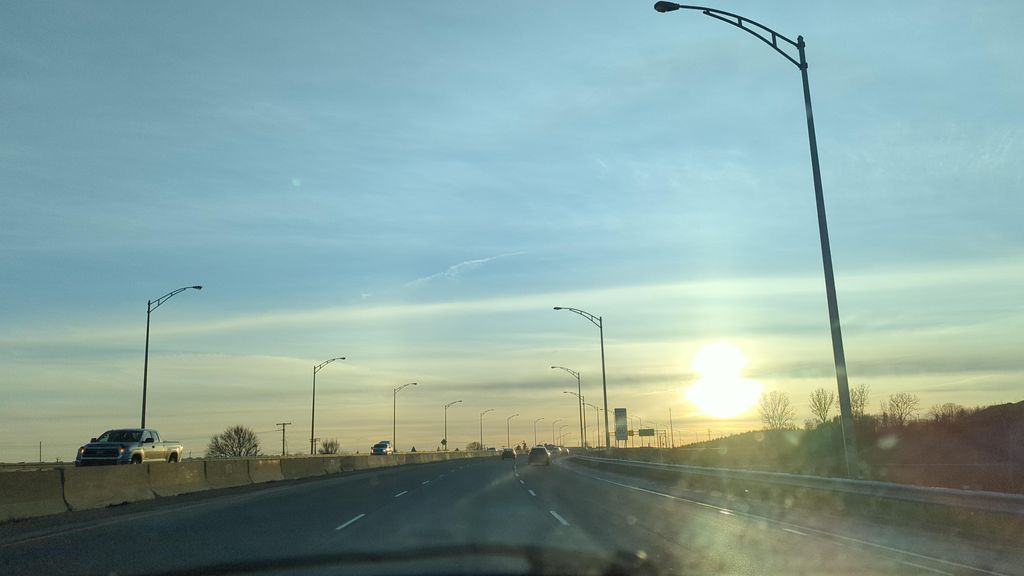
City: quebec_city